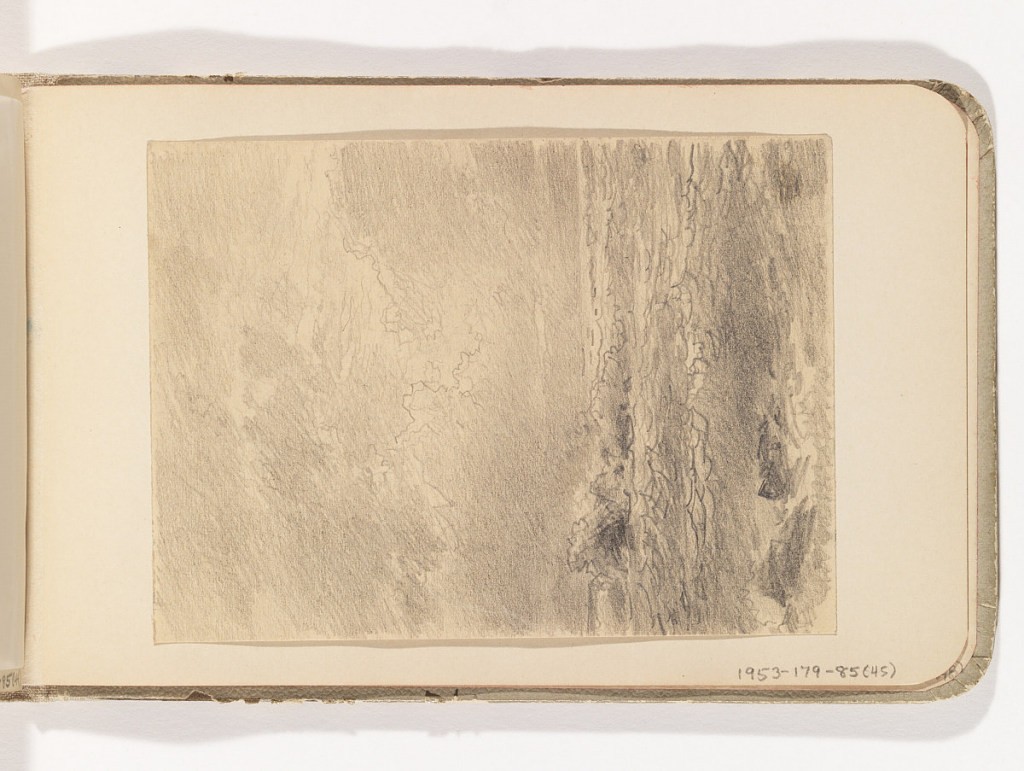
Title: Rough Sea with Cloudy Sky
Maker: William Trost Richards, American, 1833–1905
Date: late 19th century
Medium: Graphite on off-white-colored paper, mounted
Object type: Album page
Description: Sea with waves; billowy clouds fill sky.